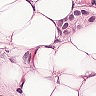
Metastatic tissue present: yes